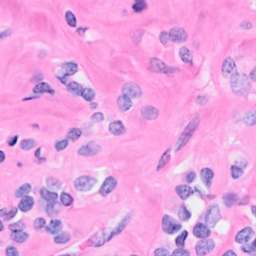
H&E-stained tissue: Breast